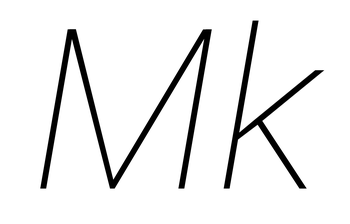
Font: Roboto-Italic_Thin_Italic